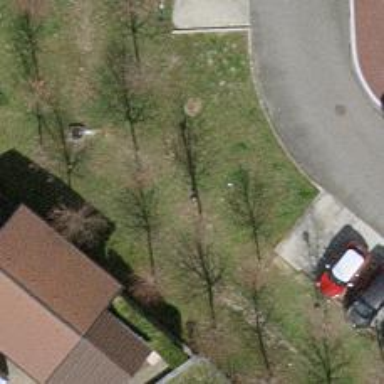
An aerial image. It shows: Beautiful avenue lined with deciduous broadleaved trees.